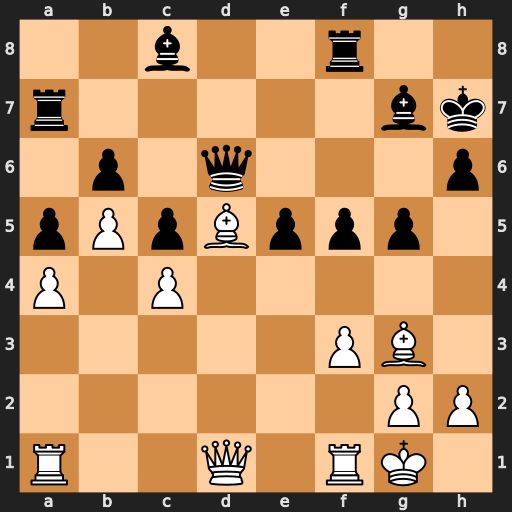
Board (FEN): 2b2r2/r5bk/1p1q3p/pPpBppp1/P1P5/5PB1/6PP/R2Q1RK1
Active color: w
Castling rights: -
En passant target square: -
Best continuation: Bg8+ Rxg8 Qxd6